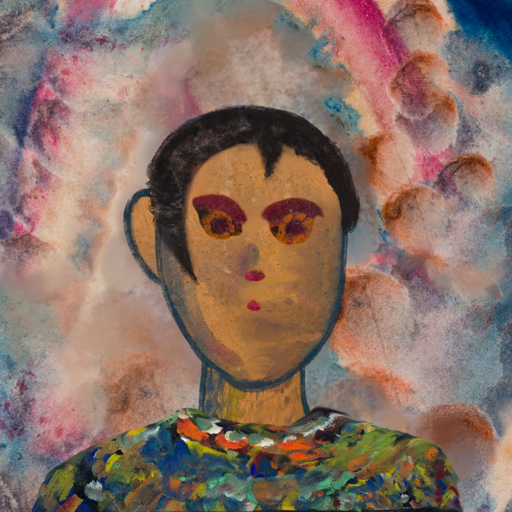
Background: Rupkatha, Head And Neck Front: In_The_Sun, Face Front: Doll, Bust: An_Impression, Hair Front: Roy_Bahadur, Head Accessory: Blank, Second Necklace: Blank, Necklace: Blank, Baby: Blank